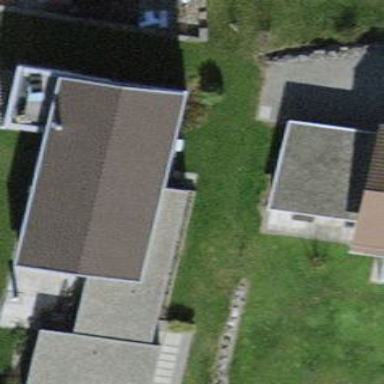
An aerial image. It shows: Detached building.